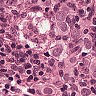
Metastatic tissue present: yes